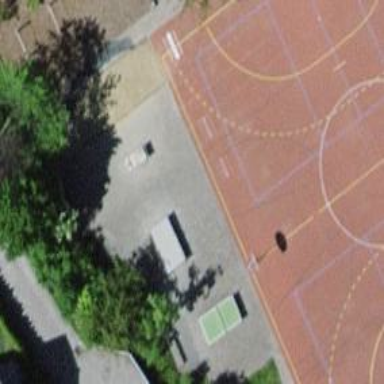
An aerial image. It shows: Pitch for leisure activities.